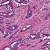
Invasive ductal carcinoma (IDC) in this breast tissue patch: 1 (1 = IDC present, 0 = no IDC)